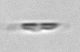
Label: Bacillariophyceae